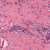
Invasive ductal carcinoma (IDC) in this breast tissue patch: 0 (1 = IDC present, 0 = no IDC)